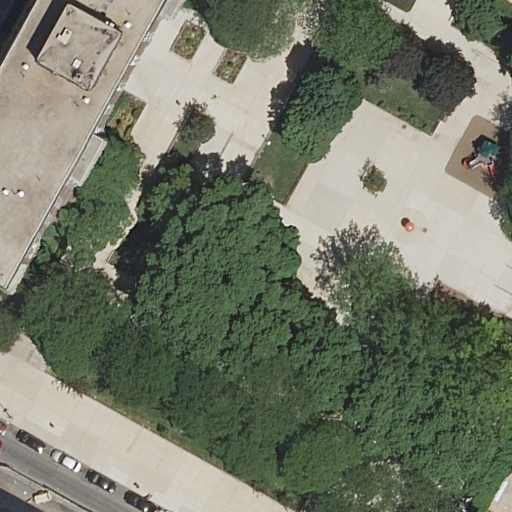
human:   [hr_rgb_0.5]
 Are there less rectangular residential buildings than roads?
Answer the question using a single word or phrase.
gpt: no

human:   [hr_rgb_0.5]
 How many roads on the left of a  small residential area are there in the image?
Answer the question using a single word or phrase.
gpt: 0

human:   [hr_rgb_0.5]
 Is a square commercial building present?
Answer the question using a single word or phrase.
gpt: no

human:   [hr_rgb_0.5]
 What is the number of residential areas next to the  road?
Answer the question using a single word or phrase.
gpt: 1

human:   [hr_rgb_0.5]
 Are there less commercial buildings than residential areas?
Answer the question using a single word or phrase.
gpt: yes

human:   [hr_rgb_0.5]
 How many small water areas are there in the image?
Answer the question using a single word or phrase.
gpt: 0

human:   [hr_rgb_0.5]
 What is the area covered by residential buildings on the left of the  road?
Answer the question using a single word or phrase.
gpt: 407m2

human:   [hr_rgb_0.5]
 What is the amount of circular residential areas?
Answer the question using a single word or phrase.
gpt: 0

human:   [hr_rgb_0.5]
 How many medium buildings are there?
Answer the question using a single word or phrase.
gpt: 1

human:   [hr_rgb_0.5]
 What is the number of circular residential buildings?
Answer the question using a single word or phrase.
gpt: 0

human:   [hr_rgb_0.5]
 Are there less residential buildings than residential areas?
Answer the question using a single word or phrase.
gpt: no

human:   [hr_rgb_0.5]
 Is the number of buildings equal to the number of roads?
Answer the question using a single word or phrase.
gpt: yes

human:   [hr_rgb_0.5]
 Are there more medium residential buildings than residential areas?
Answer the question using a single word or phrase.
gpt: no

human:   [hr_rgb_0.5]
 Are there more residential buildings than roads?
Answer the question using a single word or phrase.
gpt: no

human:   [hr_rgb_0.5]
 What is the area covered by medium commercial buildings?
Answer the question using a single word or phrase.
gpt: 0m2

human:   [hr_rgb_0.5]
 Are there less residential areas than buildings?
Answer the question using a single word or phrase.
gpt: no

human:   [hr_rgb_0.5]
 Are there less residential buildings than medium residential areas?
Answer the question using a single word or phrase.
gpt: no

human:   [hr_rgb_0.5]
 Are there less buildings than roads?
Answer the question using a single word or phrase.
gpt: no

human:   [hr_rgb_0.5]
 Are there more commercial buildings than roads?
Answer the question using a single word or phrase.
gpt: no

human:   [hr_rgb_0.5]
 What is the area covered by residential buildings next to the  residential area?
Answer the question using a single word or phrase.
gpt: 407m2

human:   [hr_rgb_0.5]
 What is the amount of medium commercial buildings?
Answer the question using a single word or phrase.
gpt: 0

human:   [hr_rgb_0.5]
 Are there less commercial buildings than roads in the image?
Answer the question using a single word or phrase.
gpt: yes

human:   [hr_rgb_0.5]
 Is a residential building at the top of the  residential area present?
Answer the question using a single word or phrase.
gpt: no

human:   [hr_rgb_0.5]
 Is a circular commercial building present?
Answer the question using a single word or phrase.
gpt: no

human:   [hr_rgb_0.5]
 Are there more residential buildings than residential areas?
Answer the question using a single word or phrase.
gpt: no

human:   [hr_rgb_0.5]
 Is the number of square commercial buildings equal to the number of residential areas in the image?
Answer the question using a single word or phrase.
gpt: no

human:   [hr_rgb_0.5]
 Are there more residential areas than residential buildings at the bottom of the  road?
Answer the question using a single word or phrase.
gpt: yes

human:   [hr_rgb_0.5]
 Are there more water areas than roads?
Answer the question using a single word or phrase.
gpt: no

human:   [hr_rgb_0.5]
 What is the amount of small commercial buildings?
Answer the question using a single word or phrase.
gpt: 0

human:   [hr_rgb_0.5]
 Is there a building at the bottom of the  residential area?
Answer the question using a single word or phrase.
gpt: no

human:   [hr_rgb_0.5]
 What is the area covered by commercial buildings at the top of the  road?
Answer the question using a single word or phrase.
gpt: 0m2

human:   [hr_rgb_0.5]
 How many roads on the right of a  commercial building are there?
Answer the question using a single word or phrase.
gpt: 0

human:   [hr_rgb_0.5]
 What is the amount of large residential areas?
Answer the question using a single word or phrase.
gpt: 1

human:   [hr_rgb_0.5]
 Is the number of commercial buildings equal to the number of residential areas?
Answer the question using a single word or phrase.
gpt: no

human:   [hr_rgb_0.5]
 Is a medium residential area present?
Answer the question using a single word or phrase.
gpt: no

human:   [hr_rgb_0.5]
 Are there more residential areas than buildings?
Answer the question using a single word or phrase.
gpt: no